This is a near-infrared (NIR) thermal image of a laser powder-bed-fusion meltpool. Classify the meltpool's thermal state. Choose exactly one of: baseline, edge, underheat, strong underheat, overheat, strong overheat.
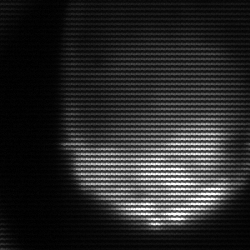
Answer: edge